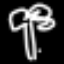
Label: palm tree